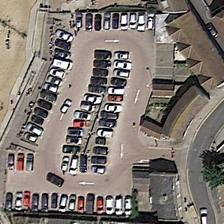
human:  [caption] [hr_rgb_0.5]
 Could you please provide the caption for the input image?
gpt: many cars are in a parking lot near several buildings .

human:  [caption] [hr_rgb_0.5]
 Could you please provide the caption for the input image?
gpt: many cars are in a parking lot near several buildings .

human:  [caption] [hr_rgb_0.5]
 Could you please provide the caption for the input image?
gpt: many cars are in a parking lot near several buildings .

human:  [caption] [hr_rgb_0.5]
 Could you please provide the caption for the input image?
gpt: many cars are in a parking lot near several buildings .

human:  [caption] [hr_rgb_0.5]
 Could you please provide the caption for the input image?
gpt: many cars are in a parking lot near several buildings .